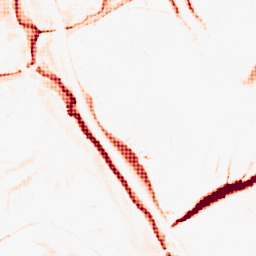
Category: morphological
Decomposition family: tophat
Decomposition parameters: size: 10
mode: black
Upsampling method: sinc_hamming
Upsampling parameters: scale: 8
kernel_size: 8
Upsampling scale: 8